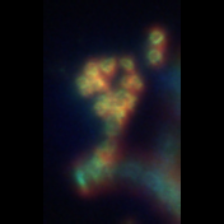
Taxon: Chaetoceros
Group: Diatoms